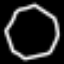
Label: octagon